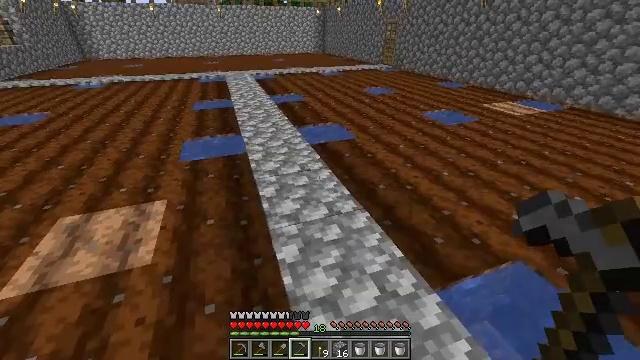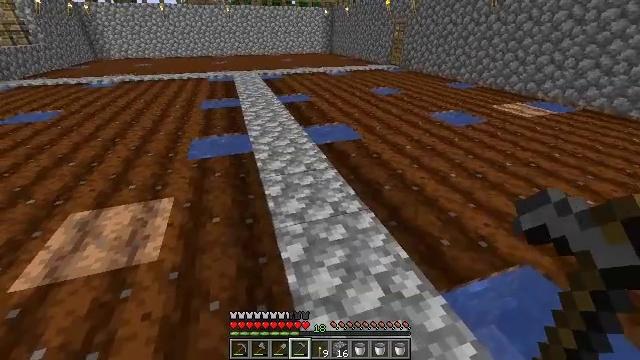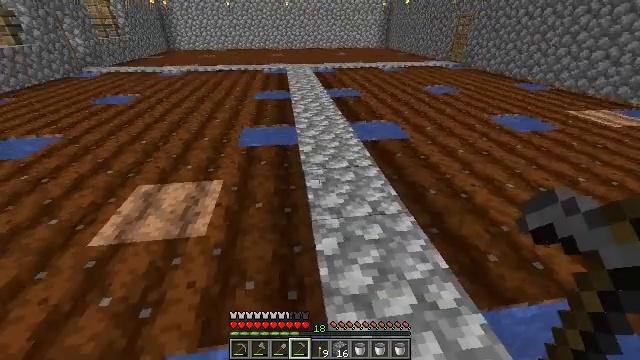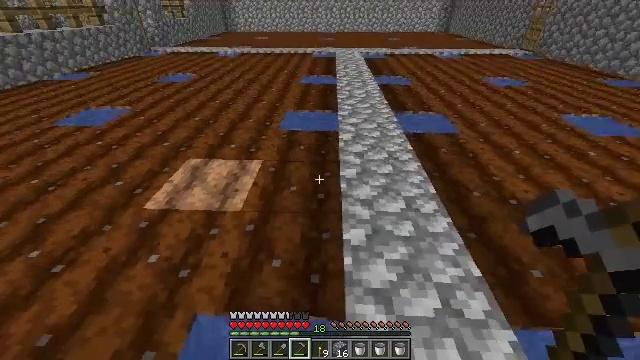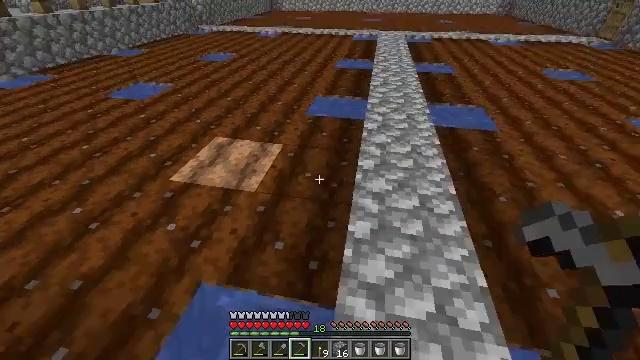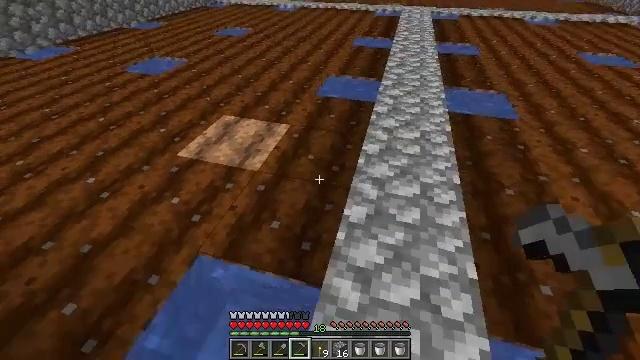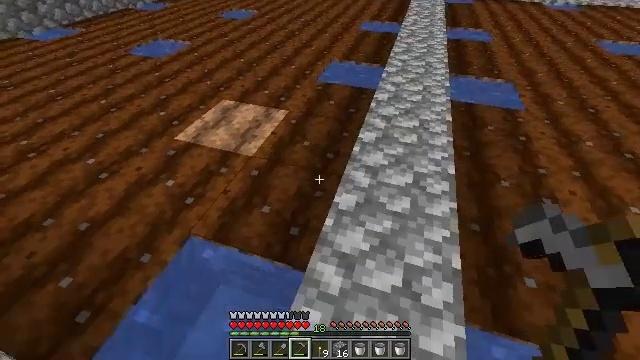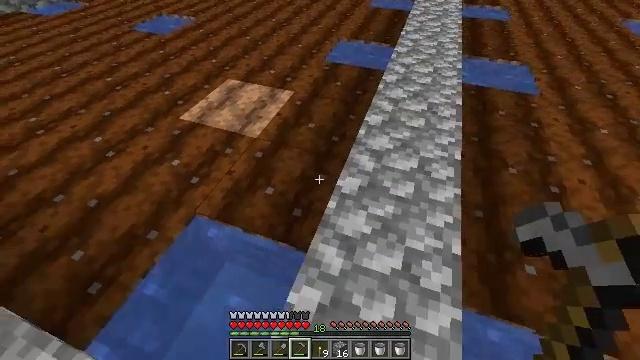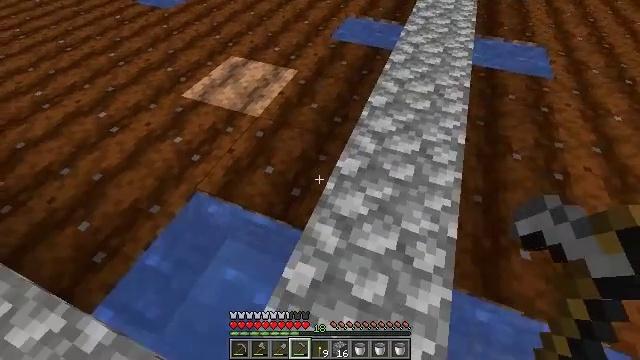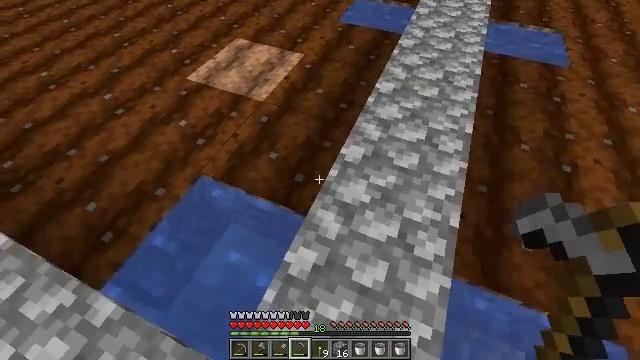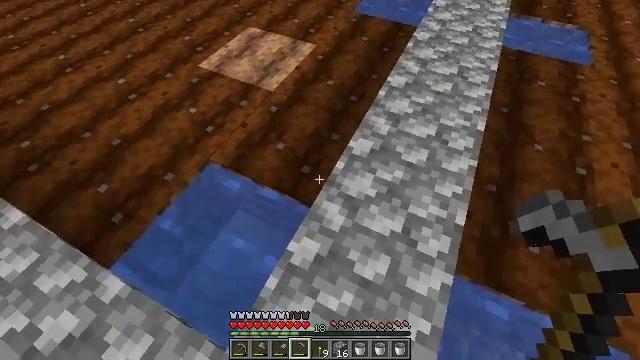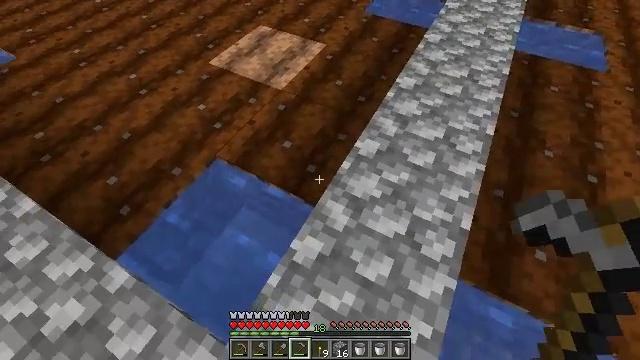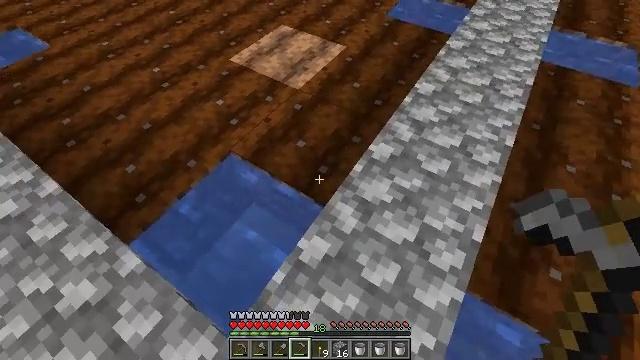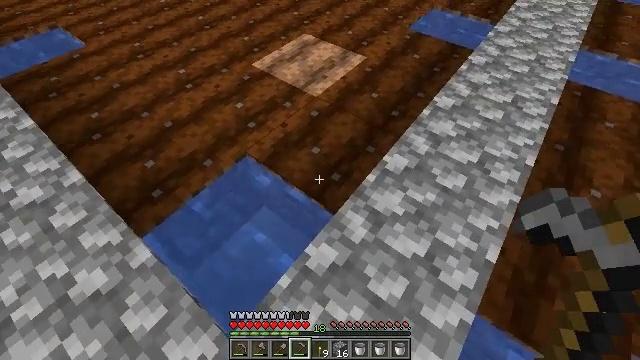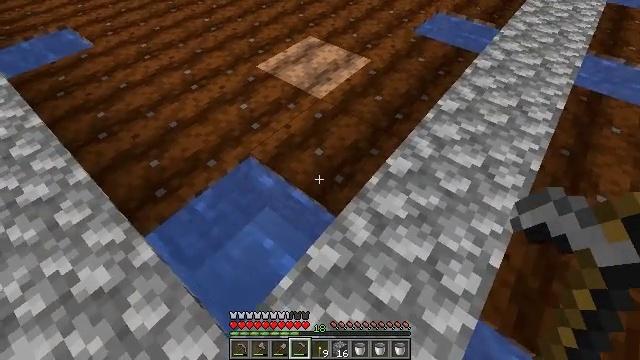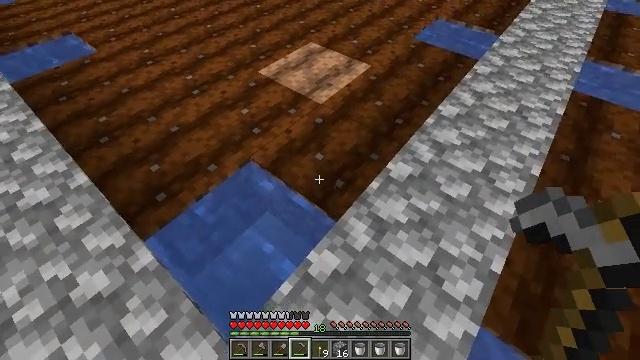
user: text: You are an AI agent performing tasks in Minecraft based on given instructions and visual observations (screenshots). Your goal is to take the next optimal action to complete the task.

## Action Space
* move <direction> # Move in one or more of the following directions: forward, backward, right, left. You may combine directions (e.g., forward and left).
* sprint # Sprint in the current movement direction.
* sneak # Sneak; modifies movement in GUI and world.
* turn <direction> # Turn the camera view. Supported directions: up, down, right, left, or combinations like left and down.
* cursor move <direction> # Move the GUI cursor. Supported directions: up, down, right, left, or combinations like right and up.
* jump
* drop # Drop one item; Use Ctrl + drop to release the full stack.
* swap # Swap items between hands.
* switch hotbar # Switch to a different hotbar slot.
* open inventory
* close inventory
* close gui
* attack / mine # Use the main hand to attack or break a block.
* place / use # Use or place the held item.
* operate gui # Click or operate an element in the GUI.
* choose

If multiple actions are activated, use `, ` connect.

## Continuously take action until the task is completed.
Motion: motion action
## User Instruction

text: Mine the farmland block.
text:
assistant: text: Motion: turn left
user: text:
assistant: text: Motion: turn left and down
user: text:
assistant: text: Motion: move right, turn left and down
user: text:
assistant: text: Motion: move right, turn left and down
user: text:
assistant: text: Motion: move right, turn left and down
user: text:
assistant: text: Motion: turn left and down
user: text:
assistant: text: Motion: turn left and down
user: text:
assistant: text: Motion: turn left and down
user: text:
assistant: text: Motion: turn left and down
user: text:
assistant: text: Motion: turn left and down
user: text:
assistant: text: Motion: turn left
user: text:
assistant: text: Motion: turn left
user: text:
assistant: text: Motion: turn left and up
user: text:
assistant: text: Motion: turn left
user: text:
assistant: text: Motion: turn up
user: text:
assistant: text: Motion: turn up
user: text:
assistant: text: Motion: turn right and up
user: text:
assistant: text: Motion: turn right and up
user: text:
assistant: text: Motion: turn right and up
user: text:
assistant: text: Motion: turn right and up
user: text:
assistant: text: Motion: turn right and up
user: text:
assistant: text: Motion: turn right and up
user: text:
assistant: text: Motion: no_op
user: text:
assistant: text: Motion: no_op
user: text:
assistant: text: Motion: turn up
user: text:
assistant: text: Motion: no_op
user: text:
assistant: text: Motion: no_op
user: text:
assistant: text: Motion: no_op
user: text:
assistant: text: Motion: no_op
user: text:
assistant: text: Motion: no_op